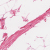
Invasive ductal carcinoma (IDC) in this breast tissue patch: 0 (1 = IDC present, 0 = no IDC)